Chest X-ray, PA view. Patient: 69 years old, sex F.
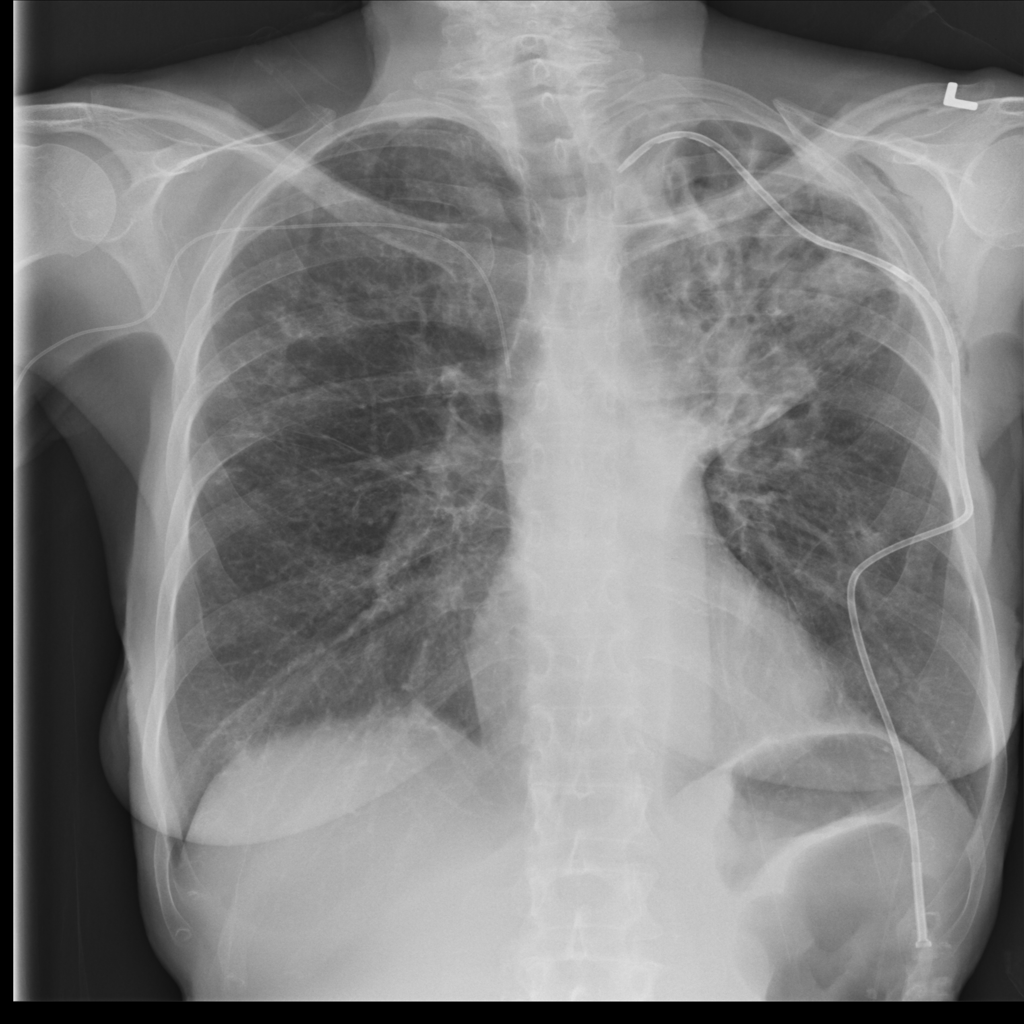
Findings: Consolidation, Emphysema